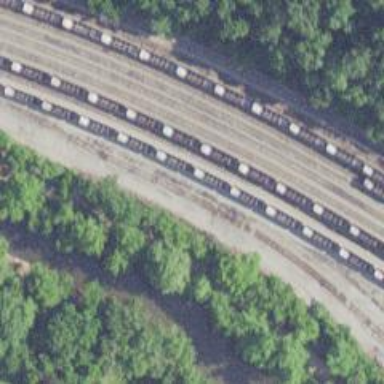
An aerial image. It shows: Railway siding for service.